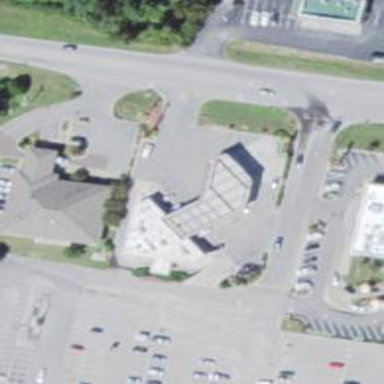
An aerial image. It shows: Convenience shop.